Question: I have included the start of the tutorial setup in case that helps with this.

Here is a screenshot in the beginning if setting up of a new android project.
It is referencing a "fragment Layout Name" that is not in the tutorials I find. For example, it is not in this tutorial:
<URL>
This is leading to more and more confusion for me.
(this question is the same question (from me) as <URL>
Any idea why my set up is different from the official tutorial?
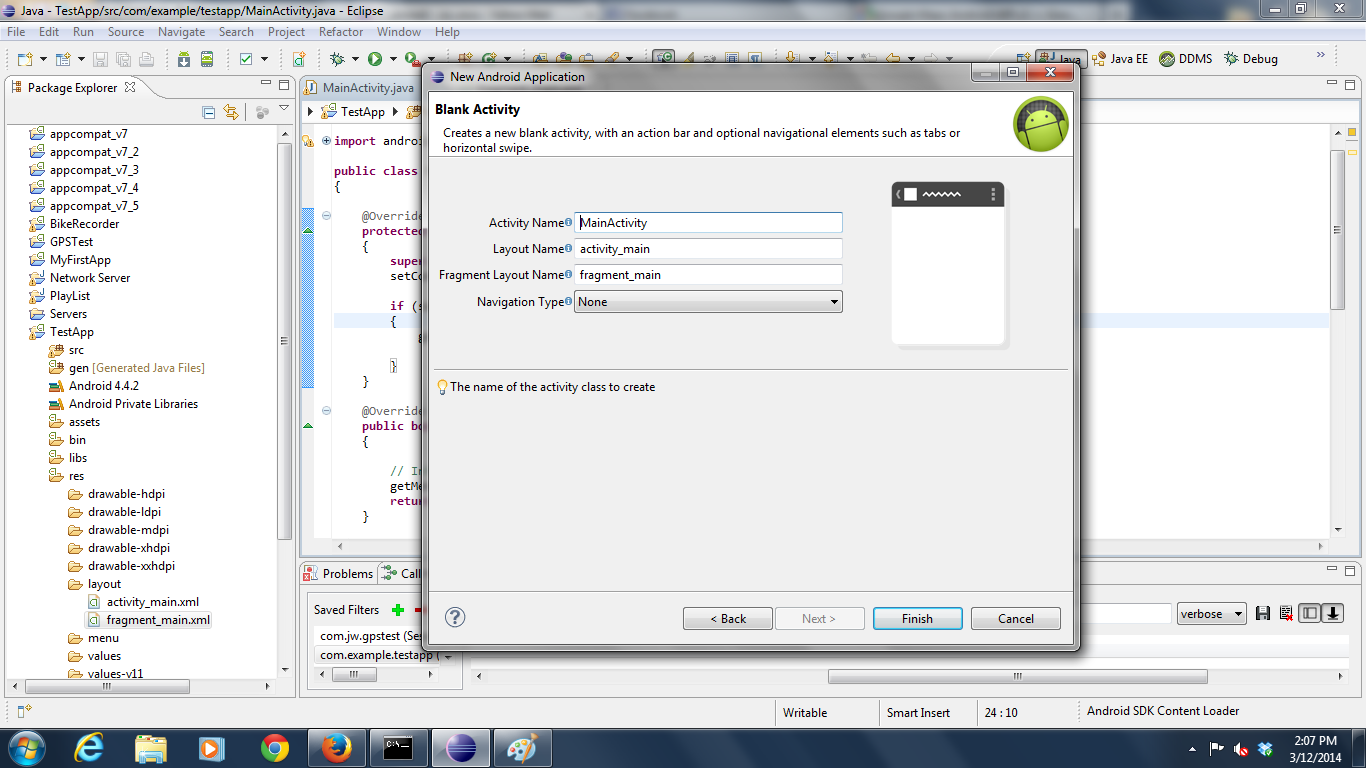
Answer: It is due to the version.That is not a problem . There will be a fragment_main.xml will be added to the project. Which can modified or used later. This is for adding the fragments.
I am using the following tools version and i am able to follow the tutorial you have given
I am listing out the things
eclipse juno - 1.10.2.v2
ADT Tool kit - 22.3.0
SO try with the versions above. I think you are using higher version.